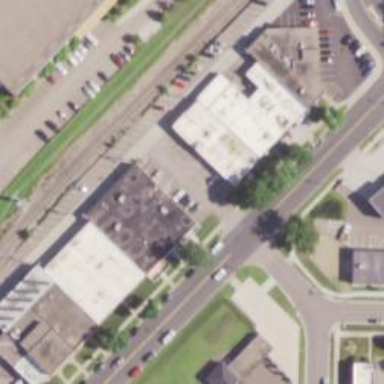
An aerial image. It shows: Alley classified as service road.